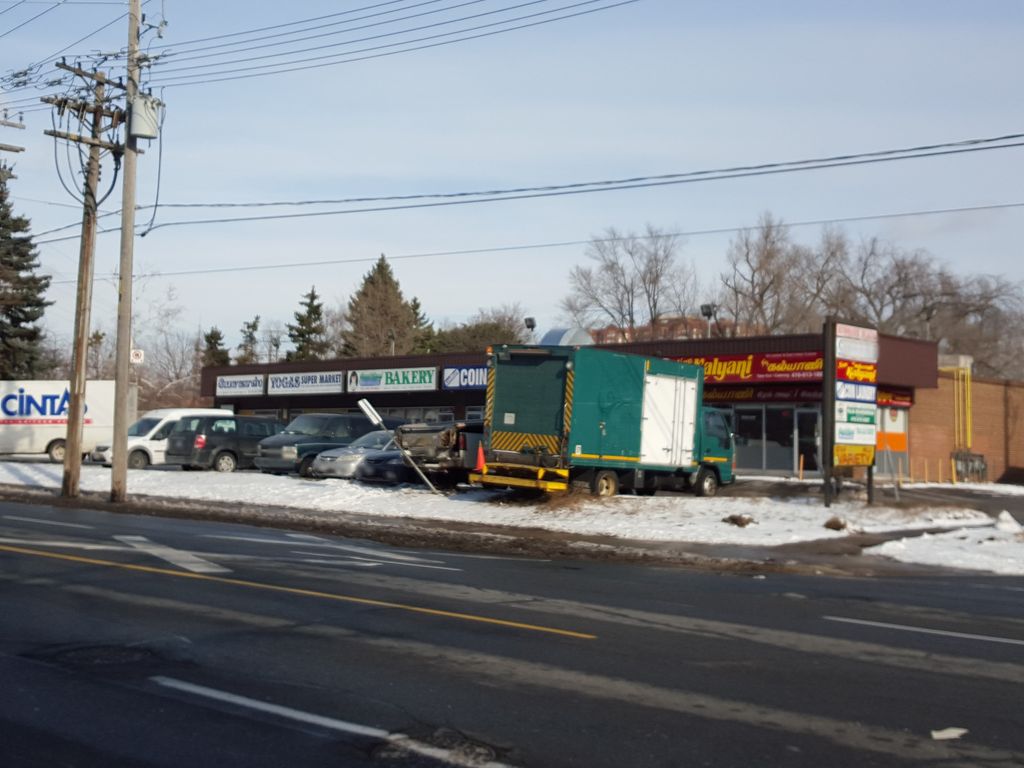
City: toronto